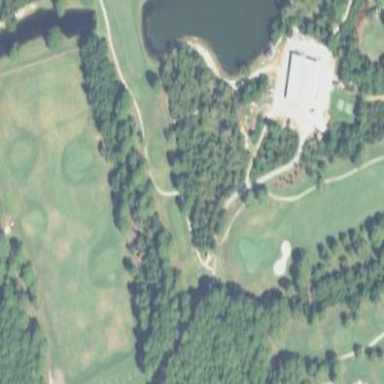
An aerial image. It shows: Grassy area designated as driving range for golf.